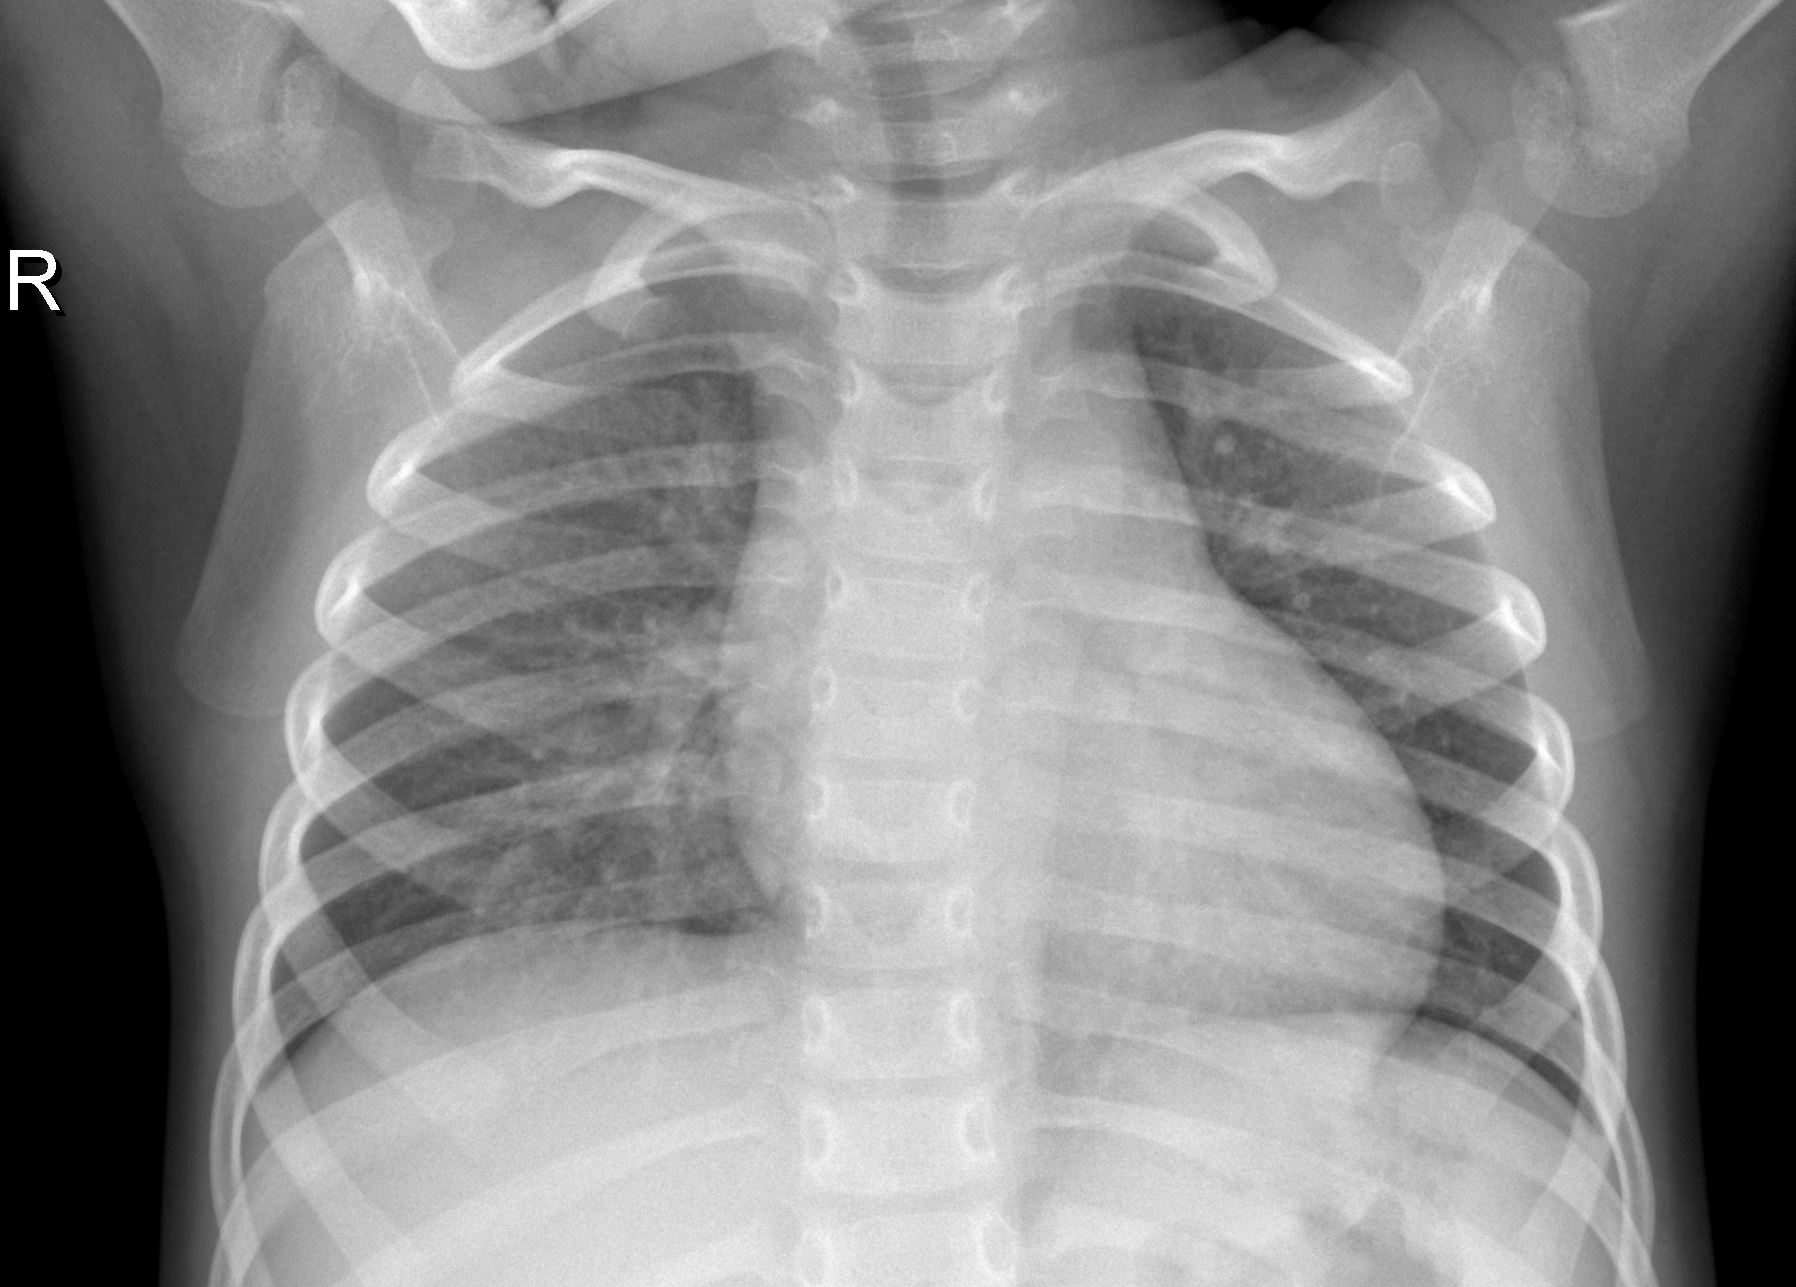
Diagnosis: NORMAL